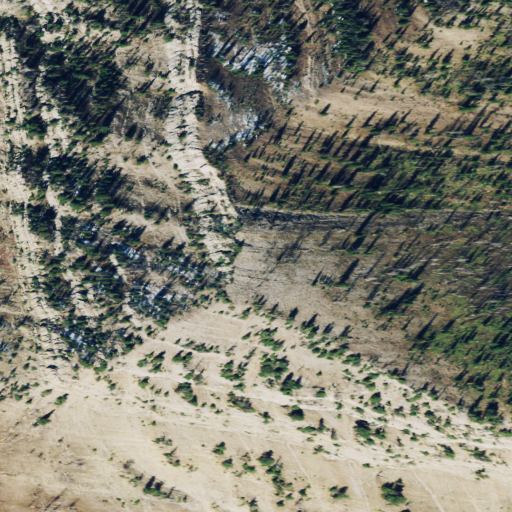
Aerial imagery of mountain in Montana named Black Bear Mountain containing shrub, evergreen forest, grassland, and barren land